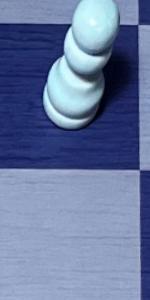
Label: Empty